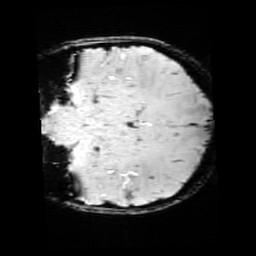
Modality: SWI
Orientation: coronal
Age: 12
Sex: female
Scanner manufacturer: siemens
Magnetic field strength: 3 T
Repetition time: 0.027 s
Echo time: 0.02 s